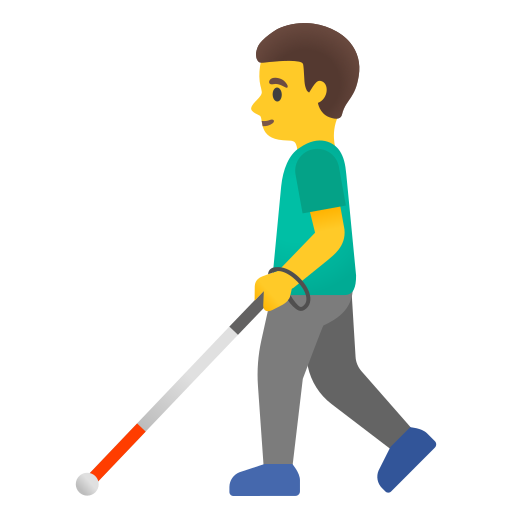
Emoji: 👨‍🦯